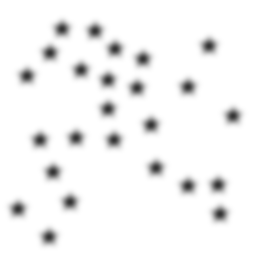
Squares: 0
Triangles: 0
Stars: 25
Total shapes: 25